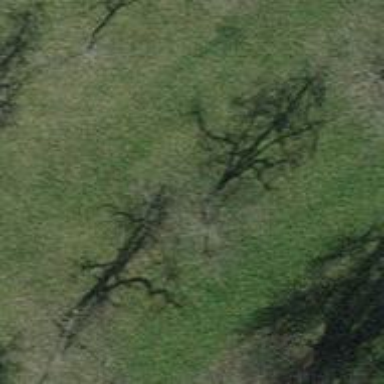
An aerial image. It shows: Agricultural area with deciduous broadleaved trees.